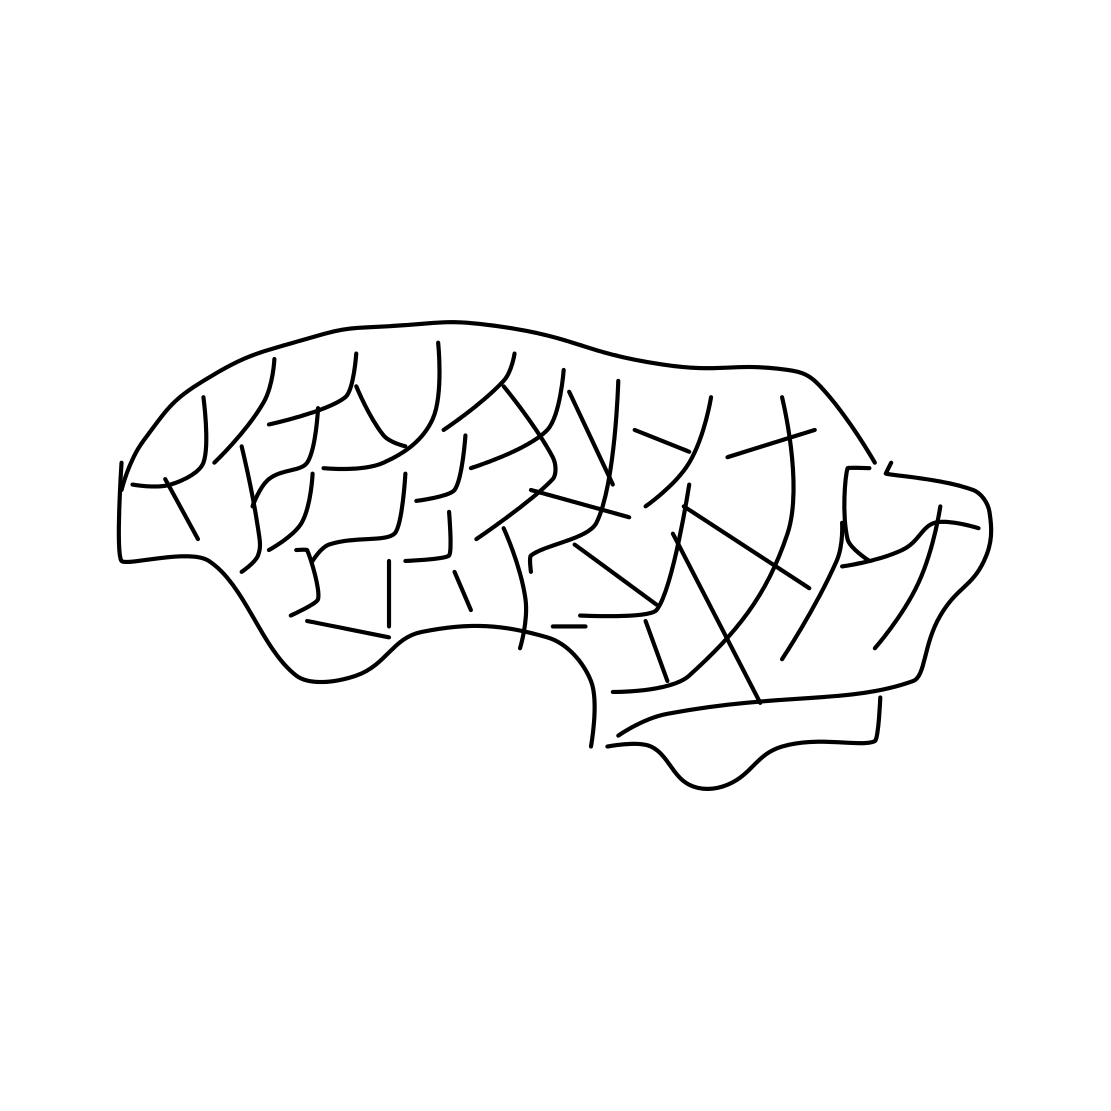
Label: brain